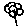
Label: flower